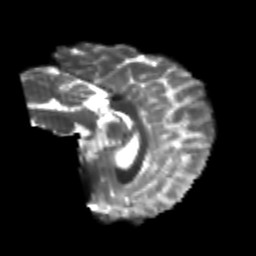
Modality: T2w
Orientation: sagittal
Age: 22
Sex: female
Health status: healthy
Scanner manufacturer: philips
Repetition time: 7.386 s
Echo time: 0.08599 s